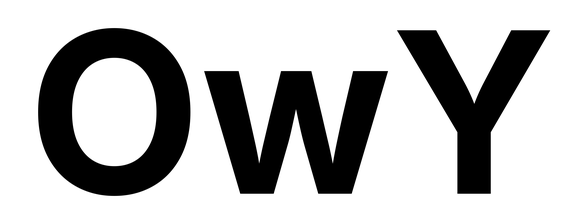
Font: Inter_Bold